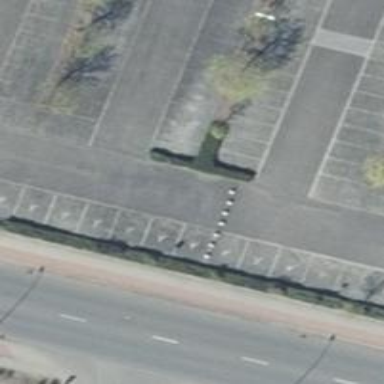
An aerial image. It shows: Paved parking aisle serving as service road.